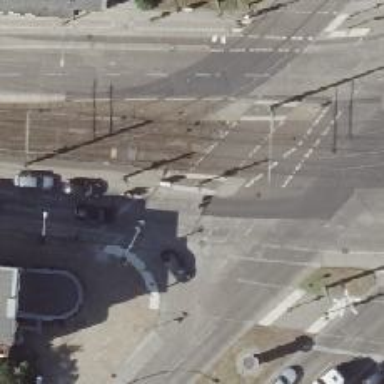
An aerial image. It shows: Footway that serves as traffic island.